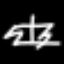
Label: angel